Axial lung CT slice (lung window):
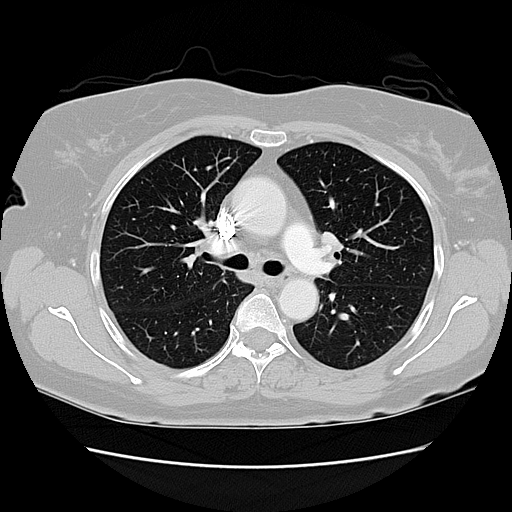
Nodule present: no